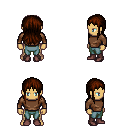
a pixel art fantasy rpg character, male body template, human, tanned skin, brown long-sleeve shirt, teal pants, brown unkempt hairstyle, maroon shoes, four views (front, back, left, right), 2x2 character sprite sheet, small pixel art, hard edges, no anti-aliasing